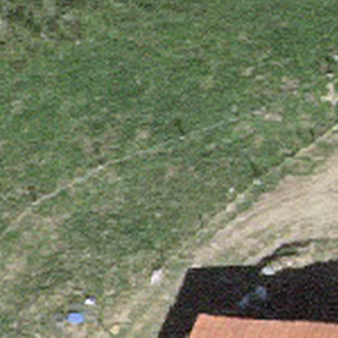
Label: other